Interaction volume radius: 10 \u00c5
Interaction volume height: 20 \u00c5
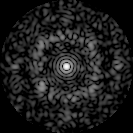
Disorder parameter: 0.7291